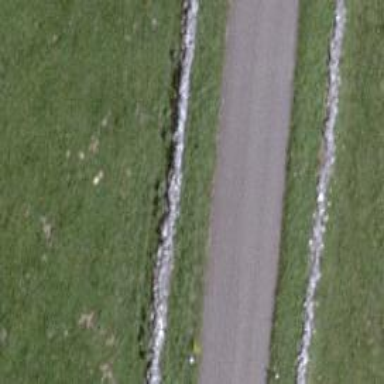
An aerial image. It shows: Tertiary road.